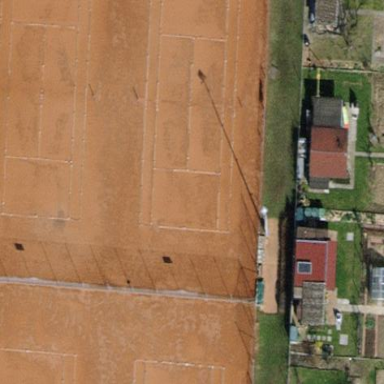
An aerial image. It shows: Tennis court in leisure pitch.